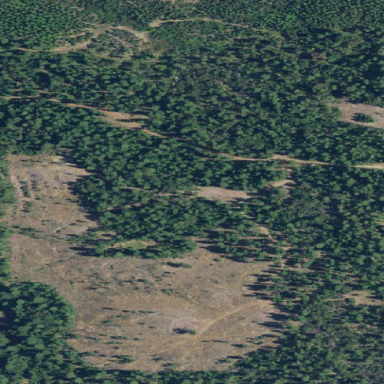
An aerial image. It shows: Forest area.